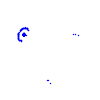
Particle: proton